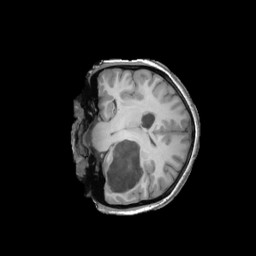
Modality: T1w
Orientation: coronal
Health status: ill
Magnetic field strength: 3 T